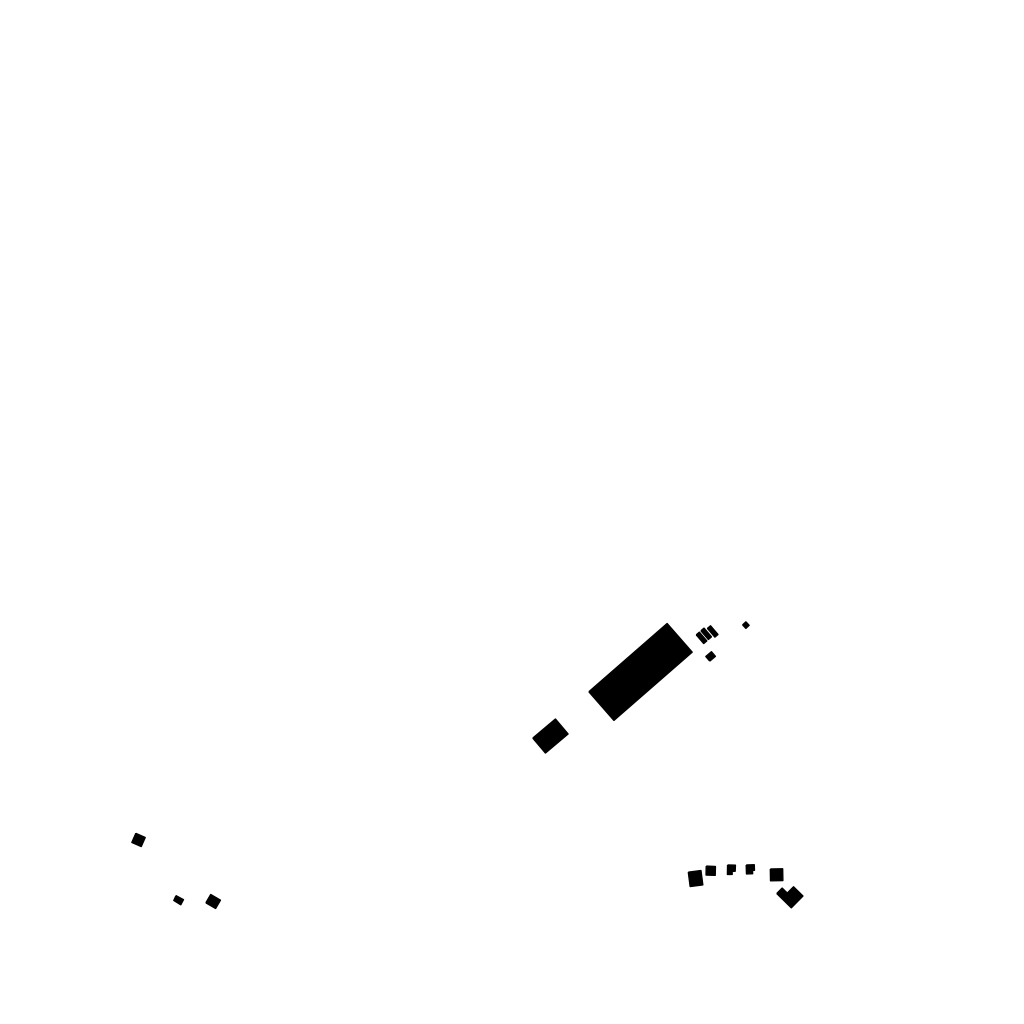
Tags: overhead vector_map, industrial, recreation, residential, individual_rise, low_rise, density_1, Building, 1.0 km²